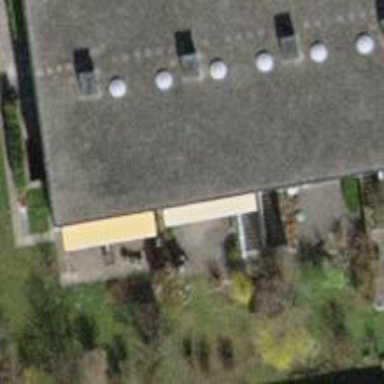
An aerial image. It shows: Building with flat roof.